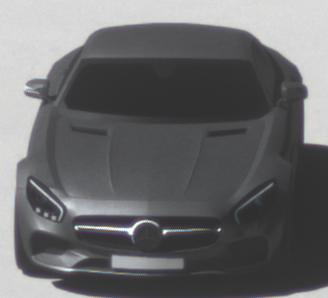
Make: Mercedes-Benz
Model: AMG GT Coupé
Detailed model: AMG GT (190) Coupé
Model produced from: 2014/10
Model produced until: 2017/01
Doors: 2
Color: gray
Road condition: dry road
Daytime: midday
Contrast: high contrast